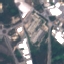
Land use / land cover: Industrial